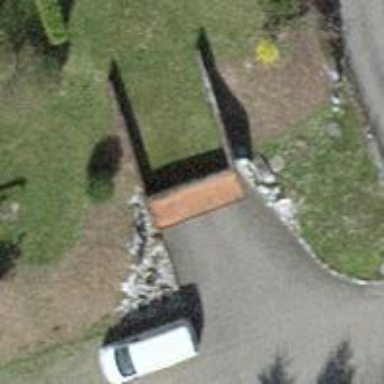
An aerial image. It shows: Parking entrance.